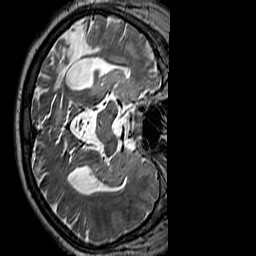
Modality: T2w
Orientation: axial
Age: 52
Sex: male
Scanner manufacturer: siemens
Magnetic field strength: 3 T
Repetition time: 3.2 s
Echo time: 0.212 s